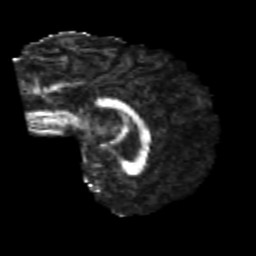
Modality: FA
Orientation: sagittal
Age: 22
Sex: male
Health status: healthy
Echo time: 0.074 s